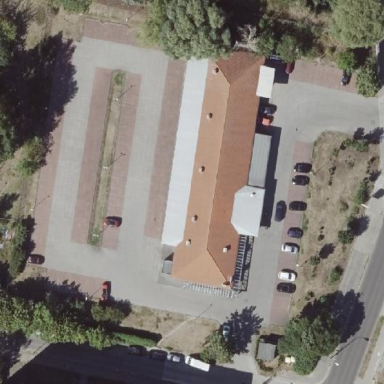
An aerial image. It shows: Retail area.